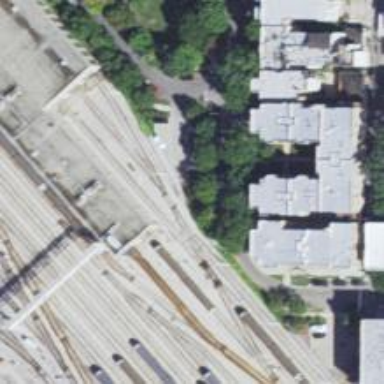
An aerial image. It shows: Electrified rail service yard.